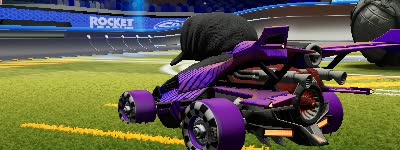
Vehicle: aftershock